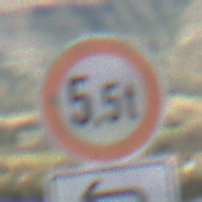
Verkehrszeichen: TatsaechlicheMasse
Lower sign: RichtungsangabeDurchPfeile2
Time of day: Midday
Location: Outdoor (Nature)
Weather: PartlyCloudy
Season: NotSpecified
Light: Natural